Question: Count the number of objects in the diagram.
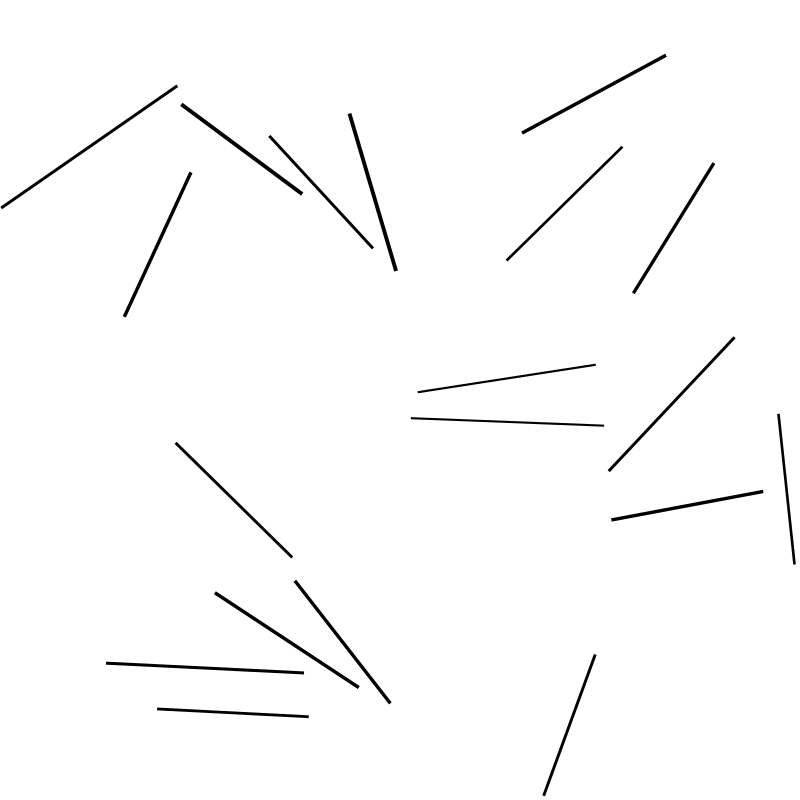
Answer: 19